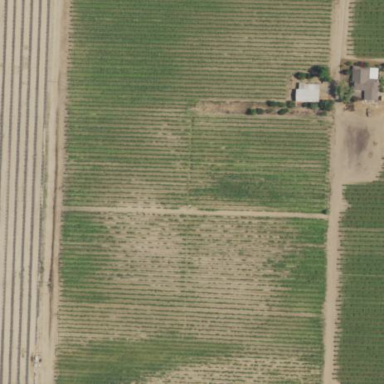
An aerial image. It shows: Vineyard where grapes are grown.